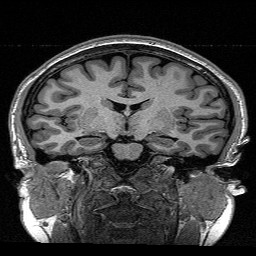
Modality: T1w
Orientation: sagittal
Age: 21
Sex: female
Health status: healthy
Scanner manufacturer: siemens
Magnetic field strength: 1.5 T
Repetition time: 2.73 s
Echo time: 0.00357 s